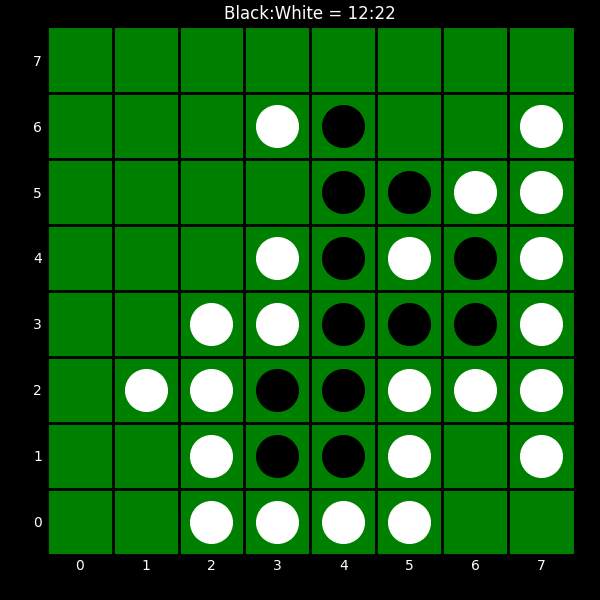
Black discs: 12
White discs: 22